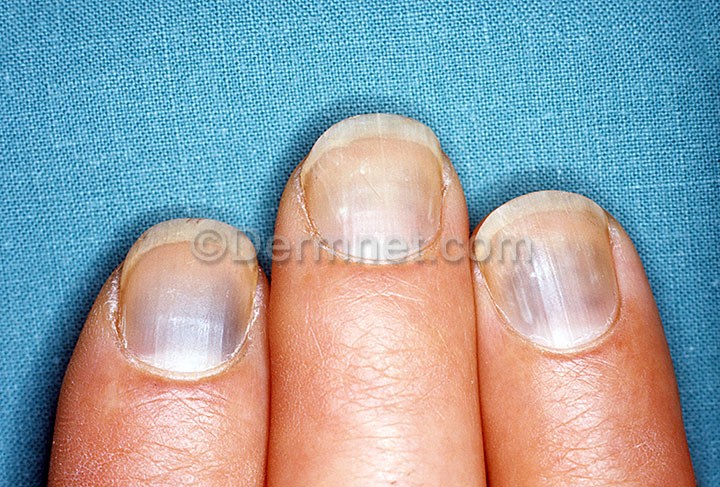
Disease: Nail Fungus and other Nail Disease